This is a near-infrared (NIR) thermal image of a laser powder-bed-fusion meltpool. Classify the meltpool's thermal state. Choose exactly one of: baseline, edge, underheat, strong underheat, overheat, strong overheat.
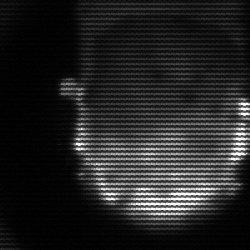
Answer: baseline